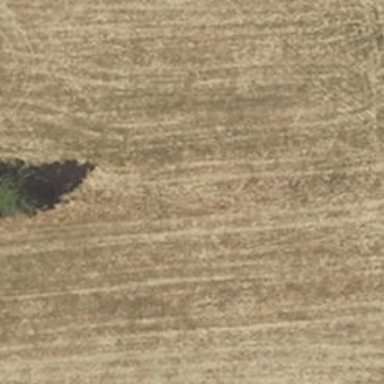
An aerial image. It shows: Row of trees in natural setting.